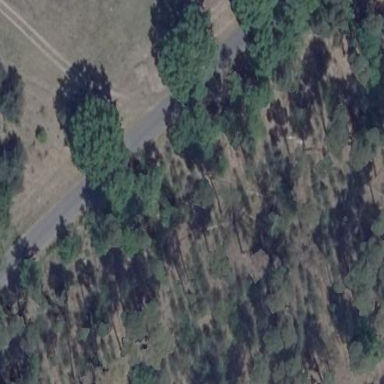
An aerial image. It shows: Mixed leaf-type forest area.